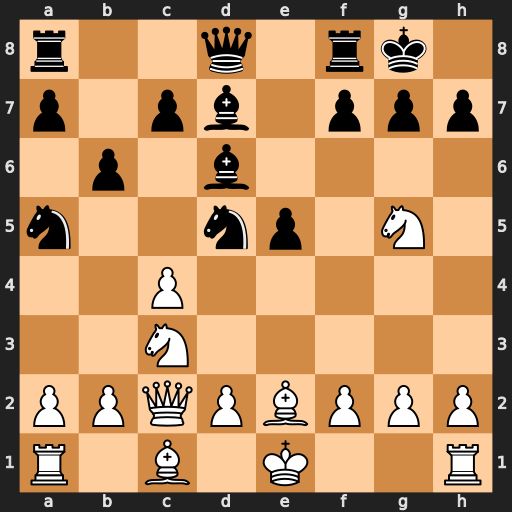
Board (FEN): r2q1rk1/p1pb1ppp/1p1b4/n2np1N1/2P5/2N5/PPQPBPPP/R1B1K2R
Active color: w
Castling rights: KQ
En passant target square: -
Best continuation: Qxh7#